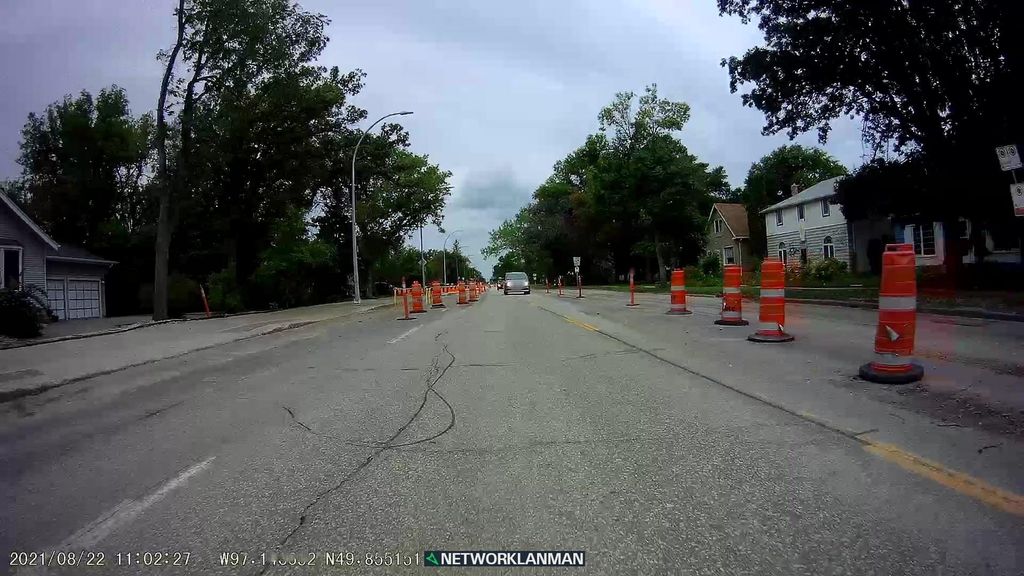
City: winnipeg